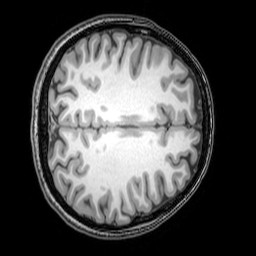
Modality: T1w
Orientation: axial
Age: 26
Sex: female
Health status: healthy
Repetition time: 0.081 s
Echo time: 0.037 s